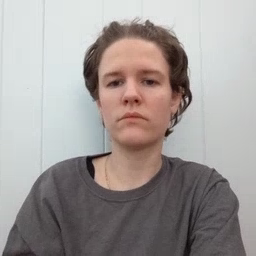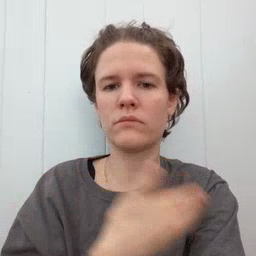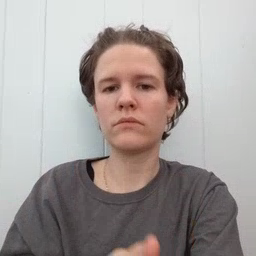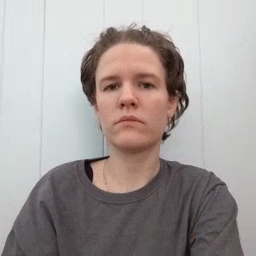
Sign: arm